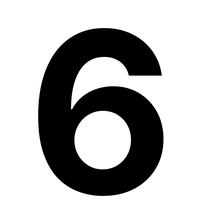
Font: Inter_Bold